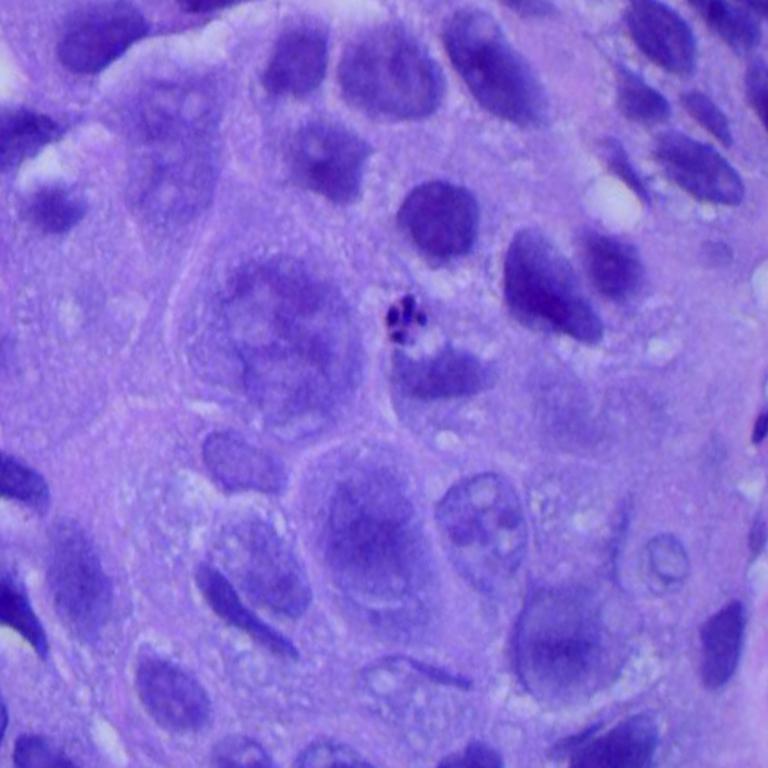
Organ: lung
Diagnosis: squamous carcinomas